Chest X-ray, AP view. Patient: 66 years old, sex M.
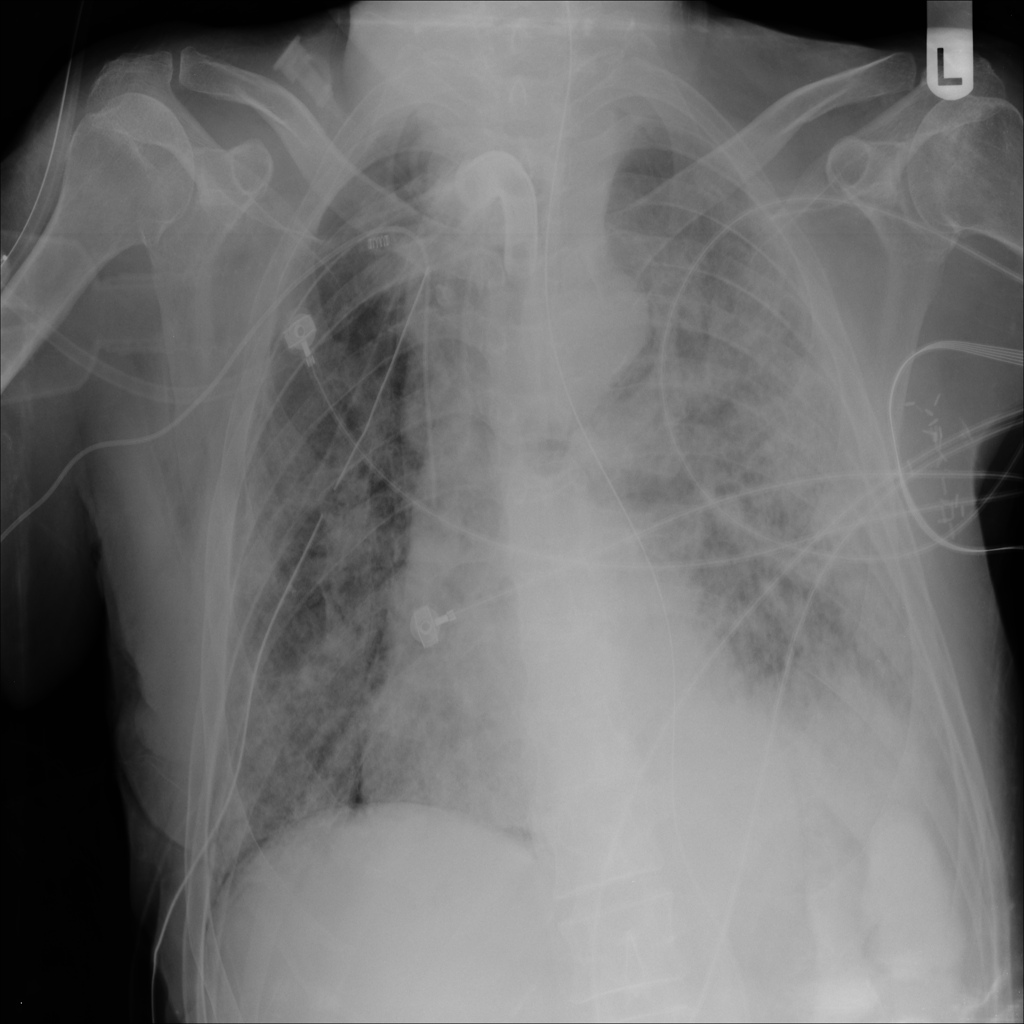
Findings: Pneumothorax